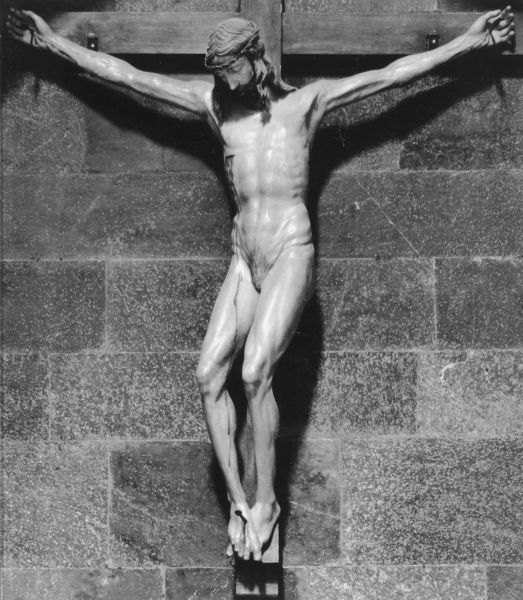
Titel: Kruzifix
Künstler: Filippo Brunelleschi
Standort: Florenz, S. Maria Novella (EU - I - Toskana)
Schlagwörter: akt, nackt, wunde, grau, holz, bart, wand, hinrichtung, steine, tod, tot, bild, hände, kirche, figur, haare, krone, locken, skulptur, füße, mauer, muskeln, nagel, nägel, dünn, zinnen, foto, nacktheit, blut, hängen, lendentuch, kreuz, rippen, kranz, bluten, christus, jesus, jesus christus, kreuzigung, stigma, dornen, kruzifix, gekreuzigt, heiland, dornenkrone, gekreuzigter, torsion, kreuzbalken, corpus, suppedaneum